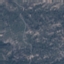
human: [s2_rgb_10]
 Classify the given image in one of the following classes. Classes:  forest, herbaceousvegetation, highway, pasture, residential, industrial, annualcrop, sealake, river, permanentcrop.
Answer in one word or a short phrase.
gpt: HerbaceousVegetation